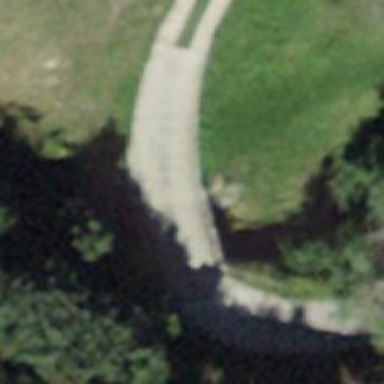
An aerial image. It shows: Bridge over grade2 track.